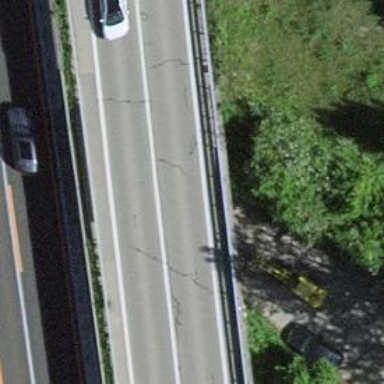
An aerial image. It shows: Service road with asphalt surface passing through tunnel.